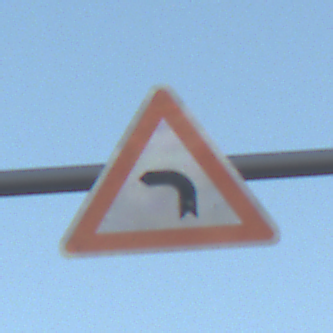
Verkehrszeichen: KurveLinks
Umgebung: Outdoor, Nature
Tageszeit: SunriseSunset
Wetter: Clear
Licht: Natural
Jahreszeit: NotSpecified
Kontrast: LowContrast